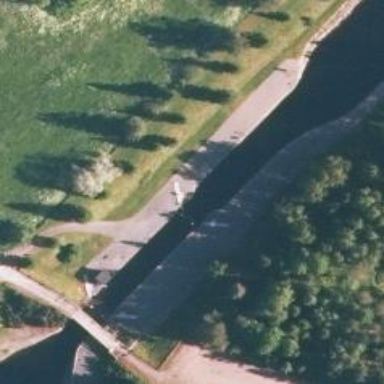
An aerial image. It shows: Lock gate along waterway.